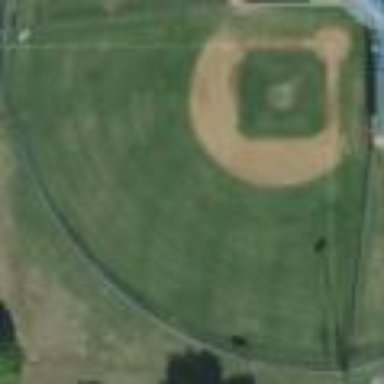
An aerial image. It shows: Baseball pitch for leisure land activities.